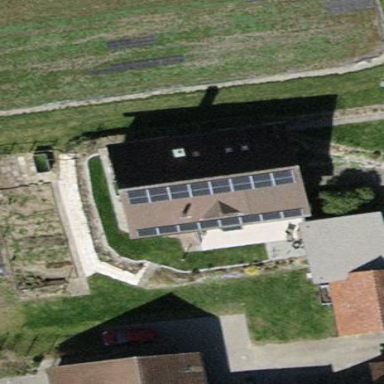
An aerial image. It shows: Detached building with gabled roof.